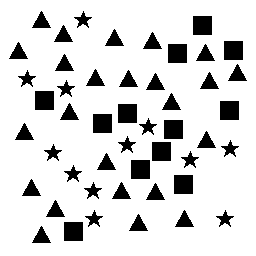
Squares: 12
Triangles: 24
Stars: 12
Total shapes: 48